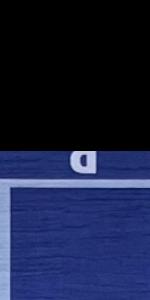
Label: Empty